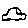
Label: car